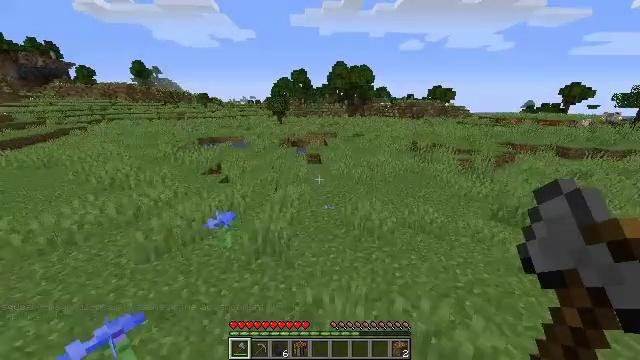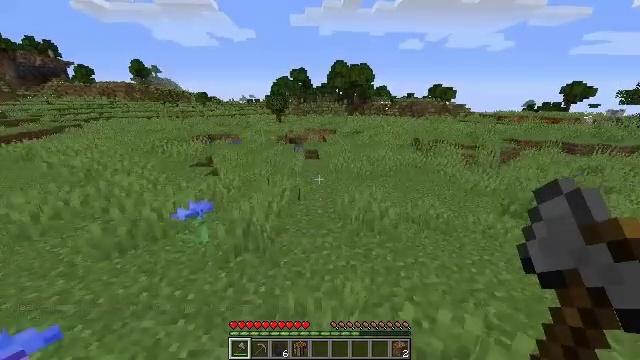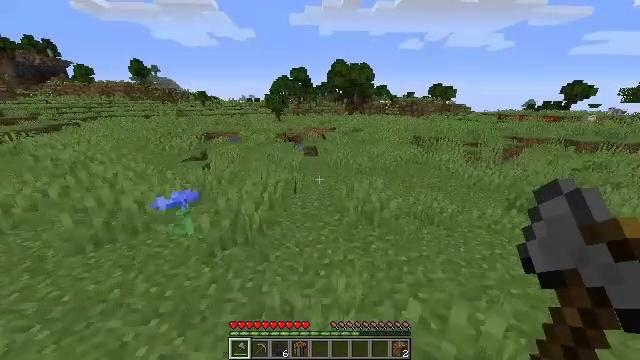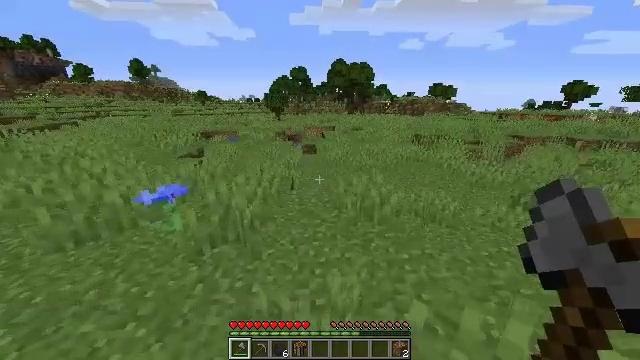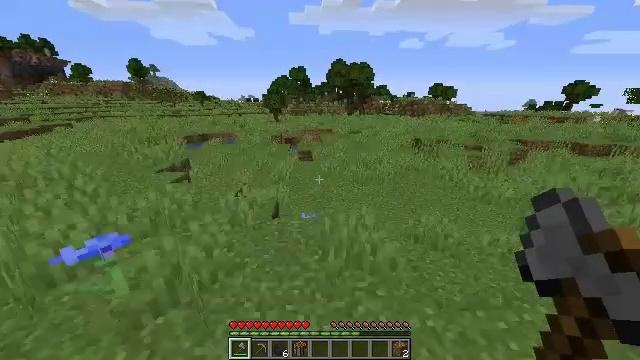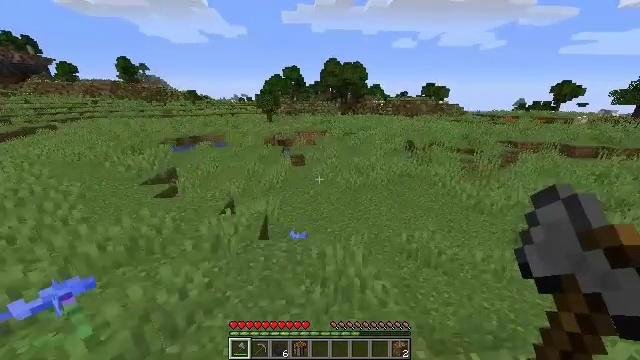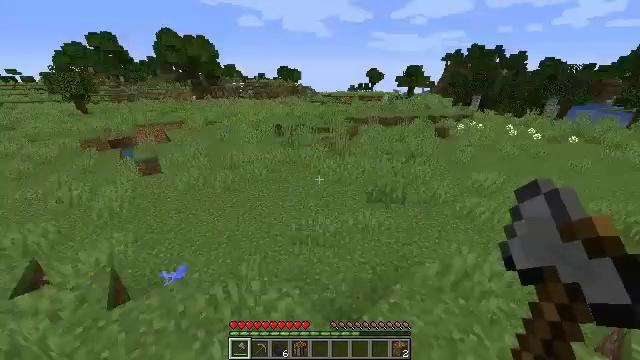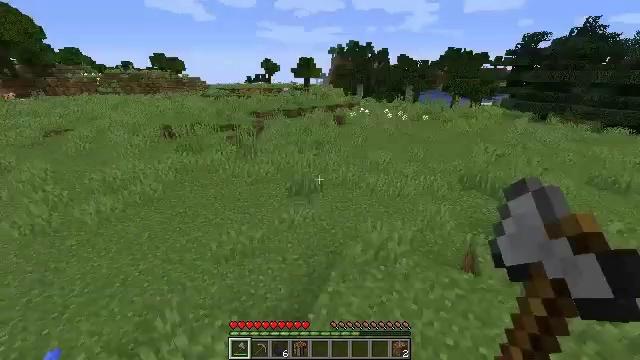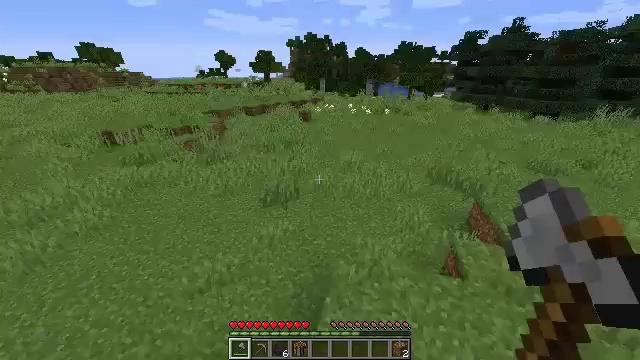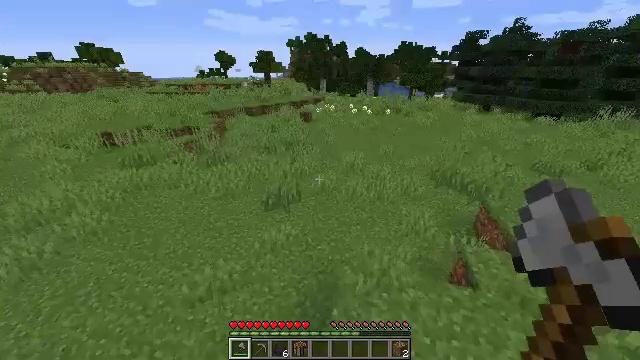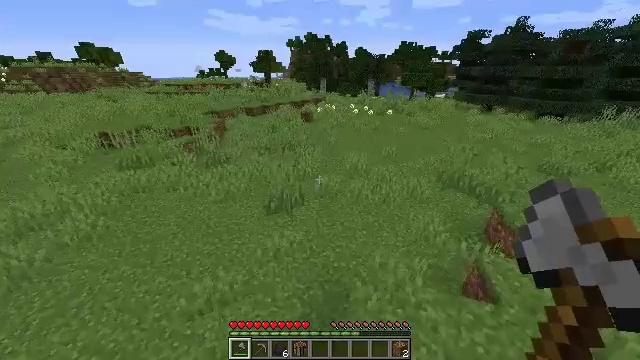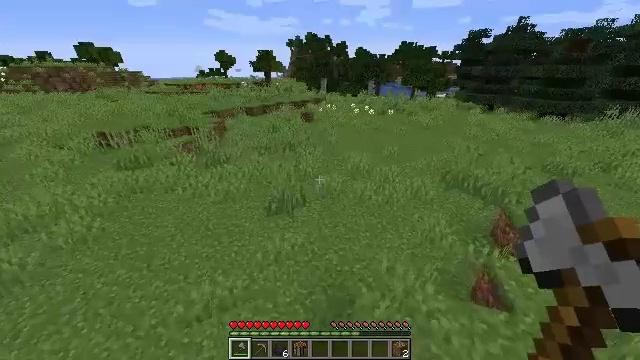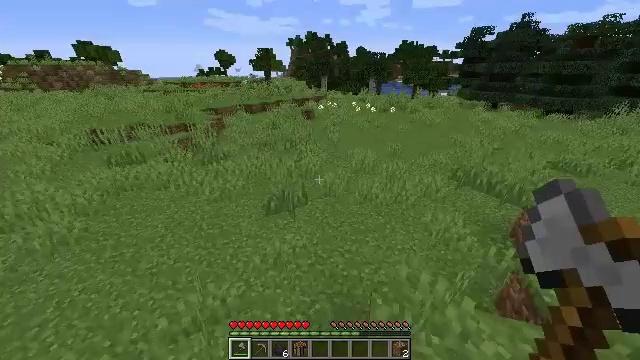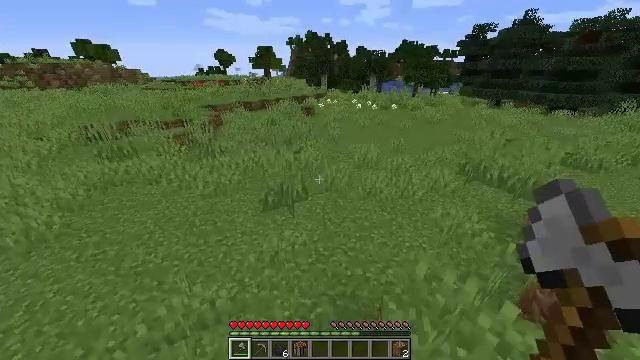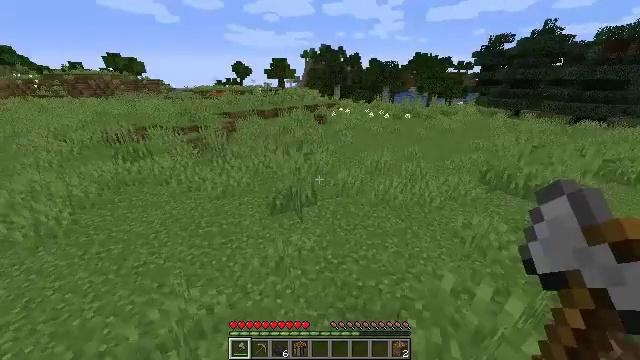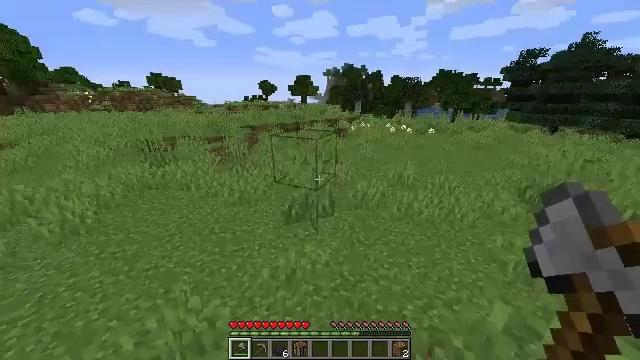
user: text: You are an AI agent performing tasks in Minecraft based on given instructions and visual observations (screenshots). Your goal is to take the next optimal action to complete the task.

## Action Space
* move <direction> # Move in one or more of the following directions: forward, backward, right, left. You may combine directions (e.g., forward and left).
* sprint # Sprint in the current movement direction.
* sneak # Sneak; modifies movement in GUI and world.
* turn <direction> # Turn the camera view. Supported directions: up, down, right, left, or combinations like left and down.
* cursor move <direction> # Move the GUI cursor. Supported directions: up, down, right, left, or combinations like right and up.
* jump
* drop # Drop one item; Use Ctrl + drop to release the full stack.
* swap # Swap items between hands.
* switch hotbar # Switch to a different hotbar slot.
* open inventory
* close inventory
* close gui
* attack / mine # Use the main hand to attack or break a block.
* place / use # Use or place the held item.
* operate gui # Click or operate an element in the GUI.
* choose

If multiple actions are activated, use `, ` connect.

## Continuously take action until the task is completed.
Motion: motion action
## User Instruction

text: Harvest tall grass for seeds.
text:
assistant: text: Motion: move forward and move right, sprint, jump
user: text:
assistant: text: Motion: move forward and move right, sprint, jump
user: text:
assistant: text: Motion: move forward and move right, sprint, jump
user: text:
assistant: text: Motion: move forward and move right, sprint, jump
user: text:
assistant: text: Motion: move forward and move right, sprint, turn right, jump
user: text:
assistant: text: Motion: move forward and move right, sprint, turn right and down, jump
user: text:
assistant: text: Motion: move forward and move right, sprint, turn right and down, jump
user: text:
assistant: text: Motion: move forward and move right, sprint, turn right and down, jump
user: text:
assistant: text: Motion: move forward and move right, sprint, jump
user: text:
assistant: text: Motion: move forward and move right, sprint, jump
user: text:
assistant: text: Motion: move forward and move right, sprint, jump
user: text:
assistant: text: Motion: move forward and move right, sprint, jump
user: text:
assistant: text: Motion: move forward and move right, sprint, jump
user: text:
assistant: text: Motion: move forward and move right, sprint, turn left and up, jump
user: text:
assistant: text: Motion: move forward, sprint, turn left and up, jump
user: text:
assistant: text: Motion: move forward, sprint, turn left and up, jump
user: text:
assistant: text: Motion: move forward, sprint, turn left and up, jump
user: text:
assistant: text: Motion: move forward, sprint, jump
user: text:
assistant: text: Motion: move forward, sprint, jump
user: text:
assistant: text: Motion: move forward, sprint, jump
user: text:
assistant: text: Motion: move forward, sprint, jump
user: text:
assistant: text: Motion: move forward, sprint, jump
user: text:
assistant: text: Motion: move forward, sprint, jump
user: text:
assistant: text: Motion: move forward, sprint, jump
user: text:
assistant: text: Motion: move forward, sprint, jump
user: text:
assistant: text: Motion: move forward, sprint, jump
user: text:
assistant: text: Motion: move forward, sprint, jump
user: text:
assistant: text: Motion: move forward, sprint, jump
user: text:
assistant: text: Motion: move forward, sprint, jump
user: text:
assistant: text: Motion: move forward, sprint, jump